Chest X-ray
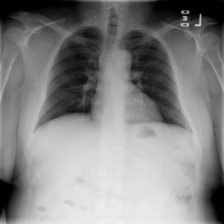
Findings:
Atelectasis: negative
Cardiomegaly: negative
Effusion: negative
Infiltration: positive
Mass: negative
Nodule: negative
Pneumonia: negative
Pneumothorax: negative
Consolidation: negative
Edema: negative
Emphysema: negative
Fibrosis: negative
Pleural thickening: negative
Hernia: negative